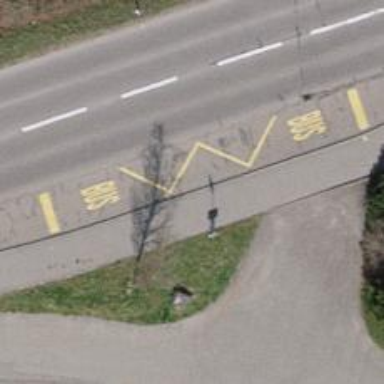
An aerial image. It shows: Bus stop with platform for public transport.